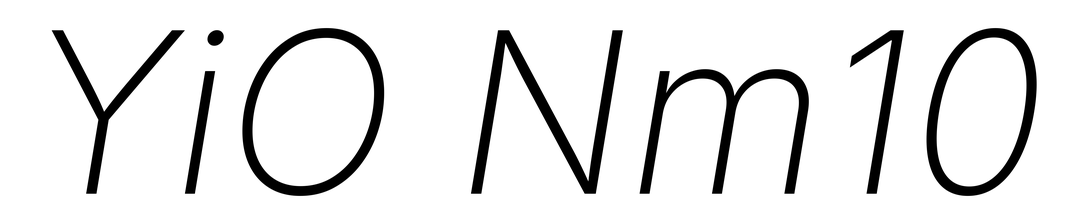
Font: Inter-Italic_ExtraLight_Italic